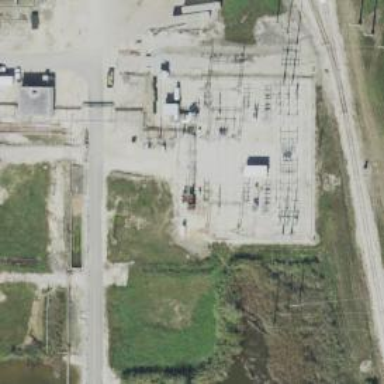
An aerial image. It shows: Switch for power supply.